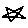
Label: star